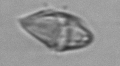
Label: Gyrodinium